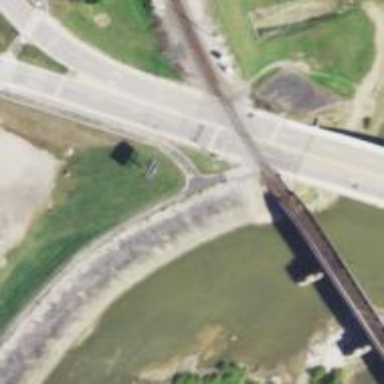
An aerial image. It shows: Crossing for the railway.